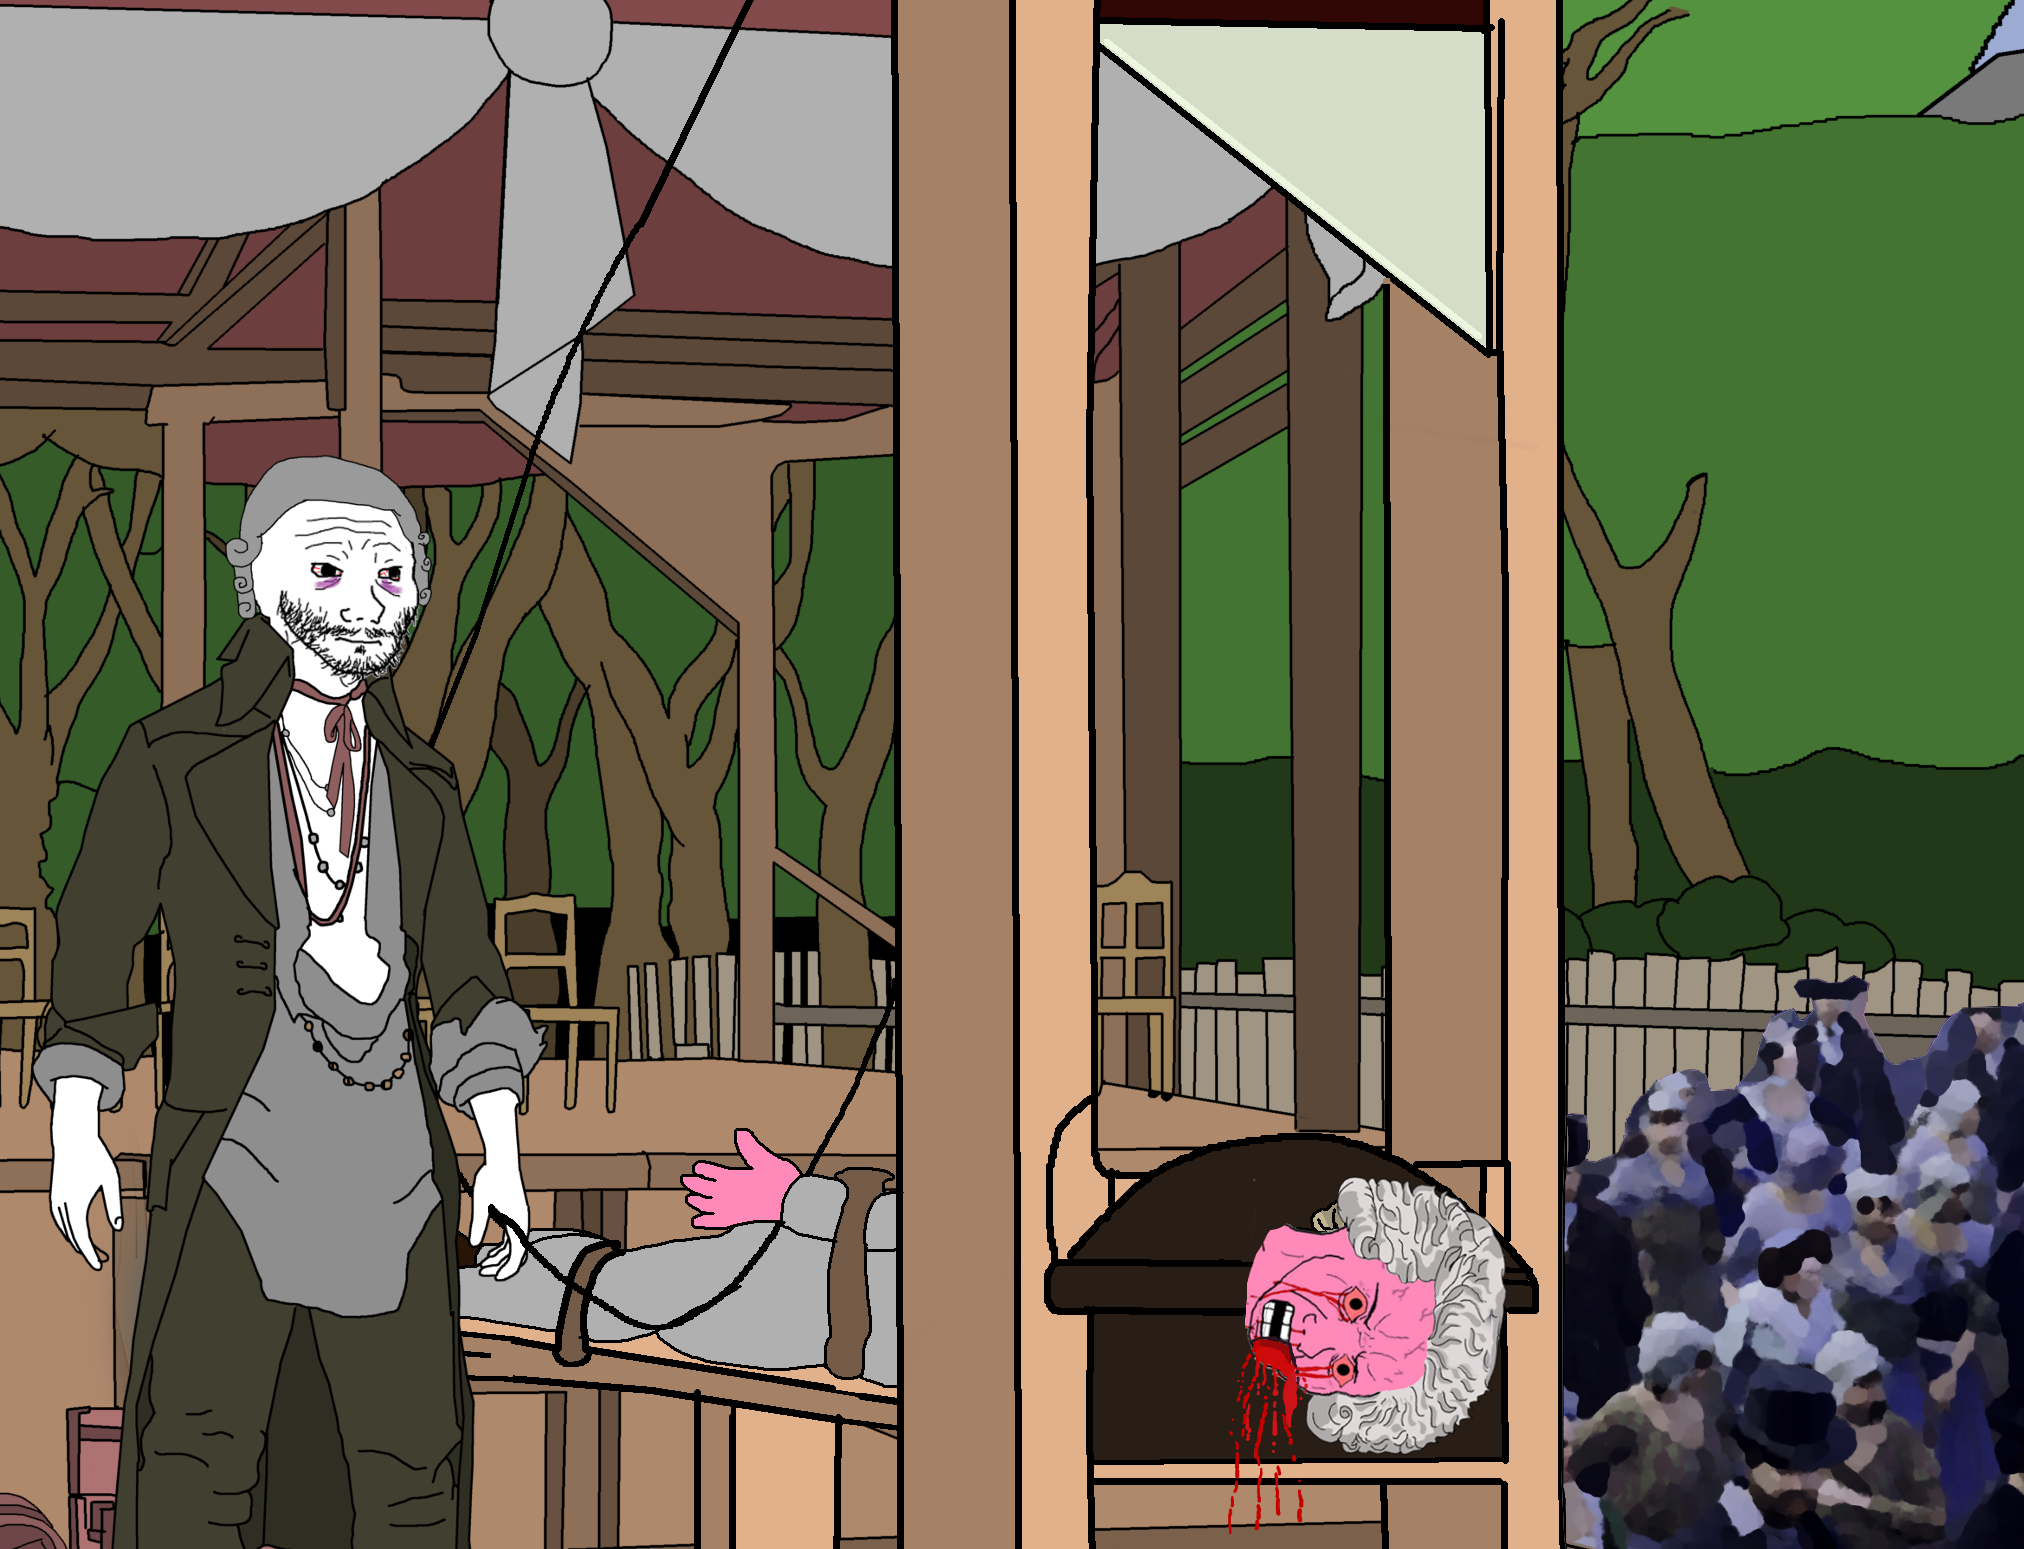
Label: 5_Wojak_with_Background